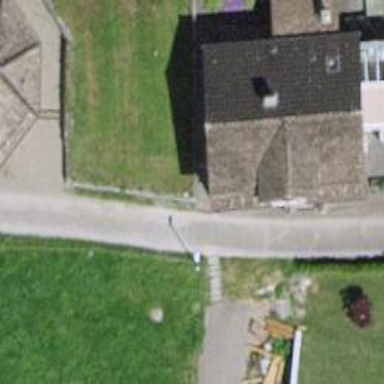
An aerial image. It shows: Set of steps on the road.